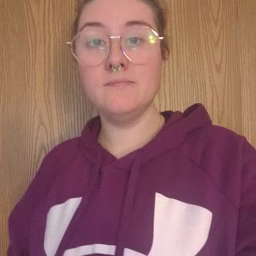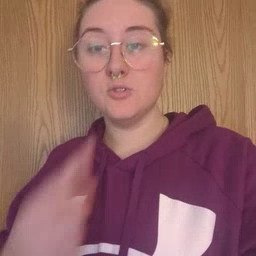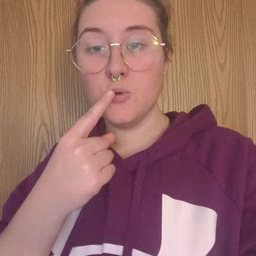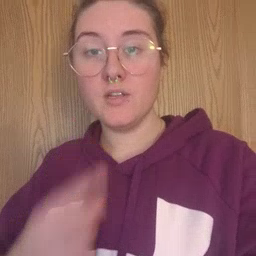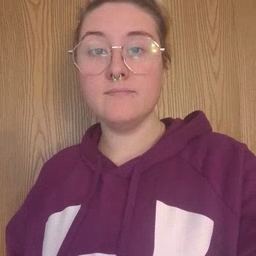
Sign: tooth